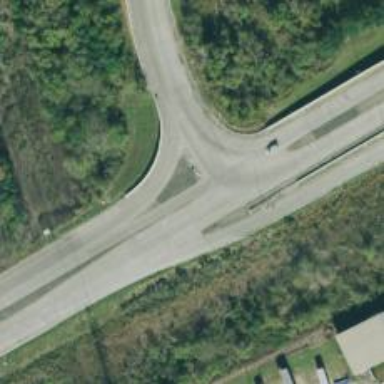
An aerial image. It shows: Secondary road with frontage road alongside.